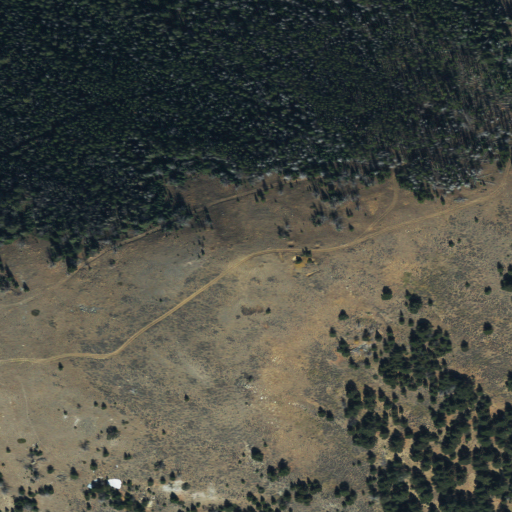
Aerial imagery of mountain in Montana named Limekiln Hill containing evergreen forest, shrub, and grassland